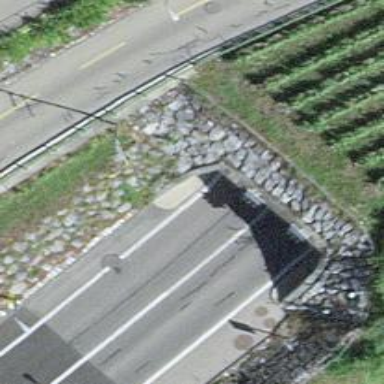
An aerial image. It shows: Retaining wall.